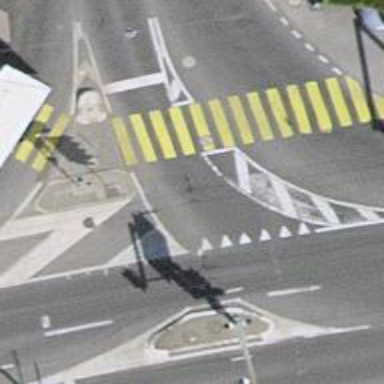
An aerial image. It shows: Road crossing with traffic signals.